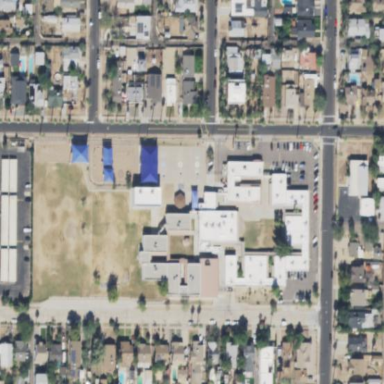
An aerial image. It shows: School.